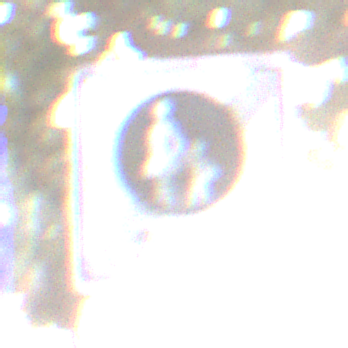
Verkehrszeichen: EndeFussgaengerzone
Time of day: MorningAfternoon
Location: Outdoor (Suburban)
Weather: PartlyCloudy
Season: NotSpecified
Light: Natural